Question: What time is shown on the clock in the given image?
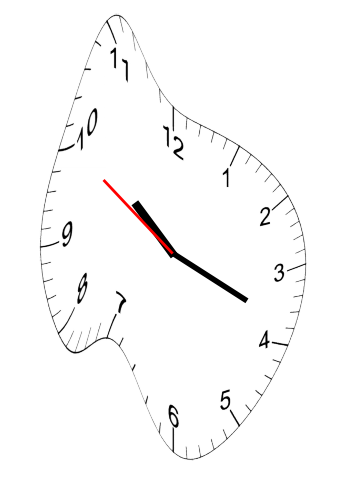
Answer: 10:18:50